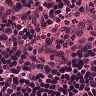
Metastatic tissue present: no